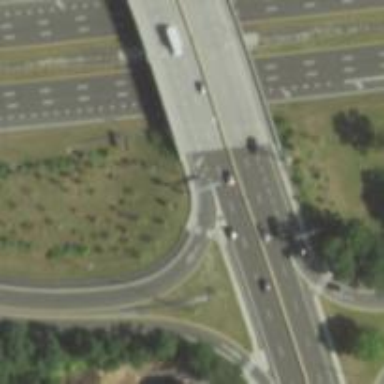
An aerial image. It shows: Trunk highway bridge.